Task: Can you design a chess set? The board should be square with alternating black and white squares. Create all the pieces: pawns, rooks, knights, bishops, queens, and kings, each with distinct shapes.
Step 1392:
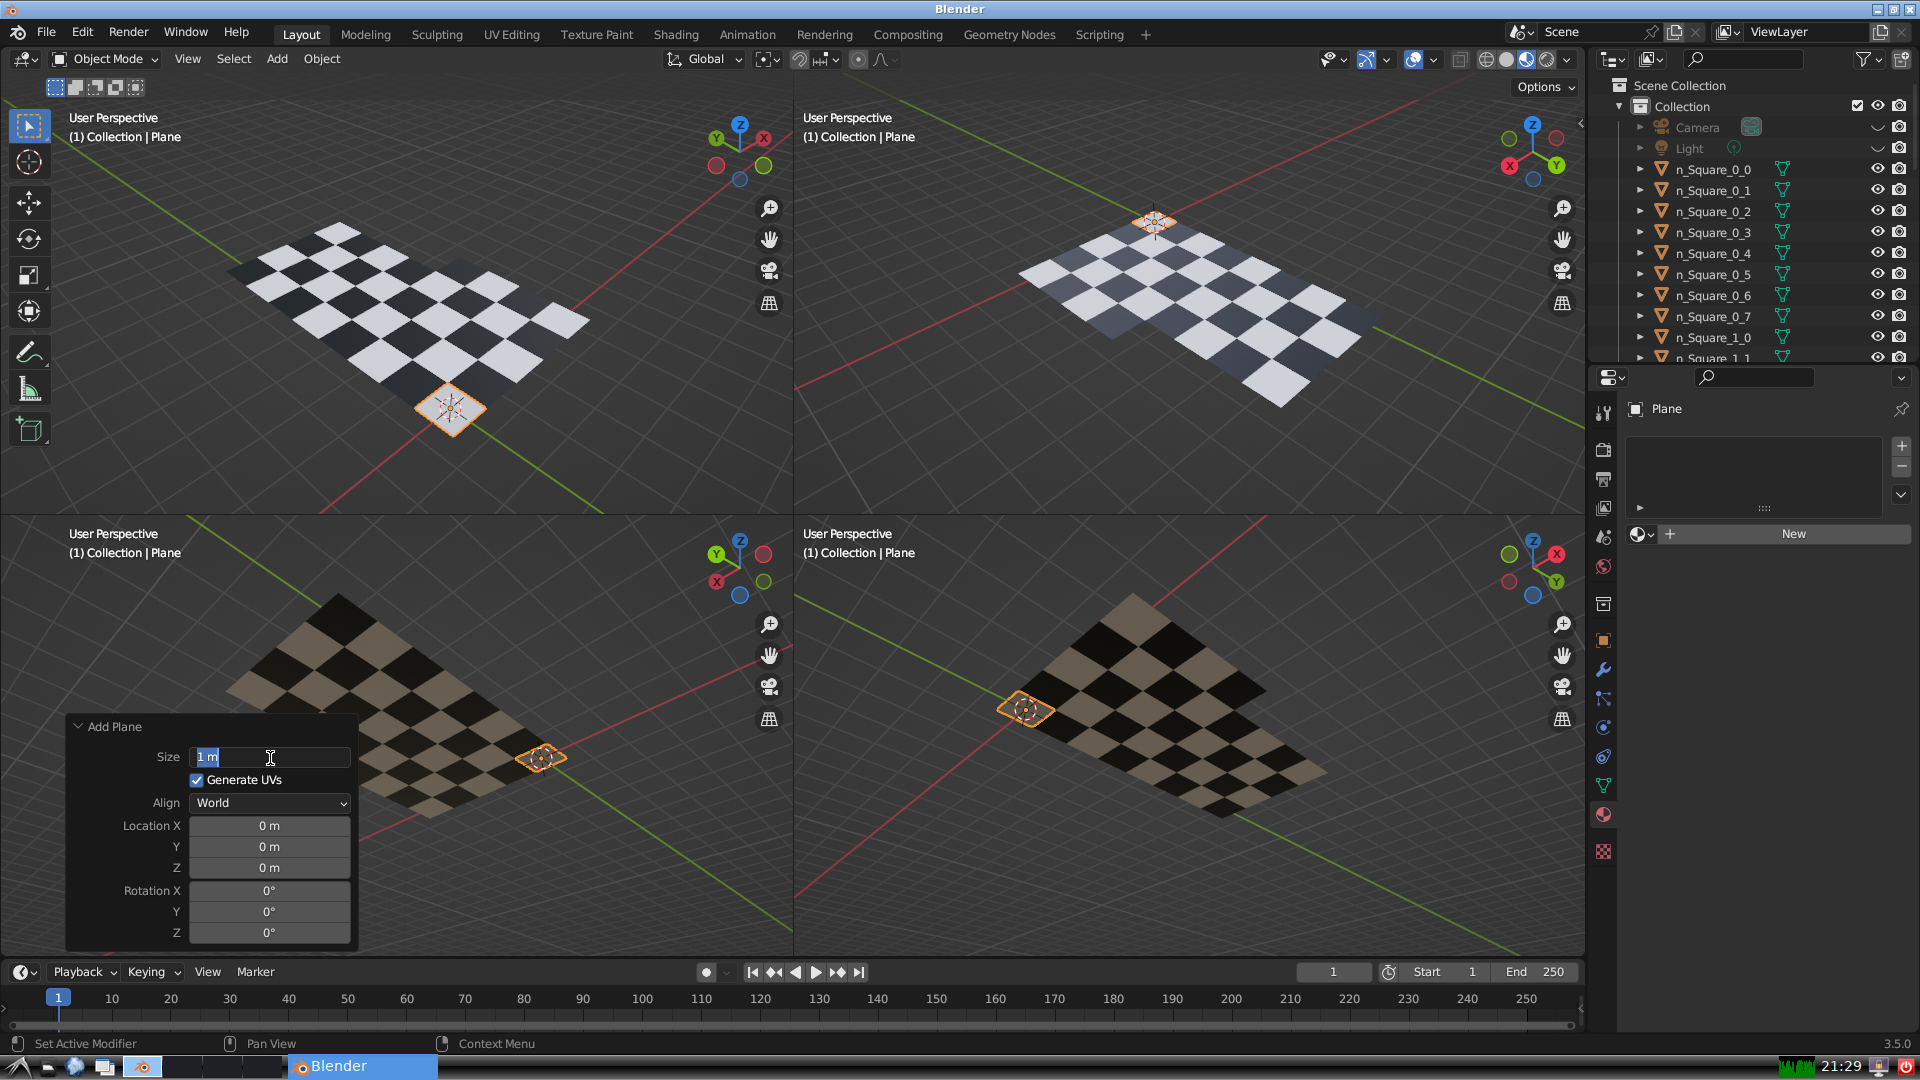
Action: input_text: 1.0